Field crop: tomato
Growth stage: 2
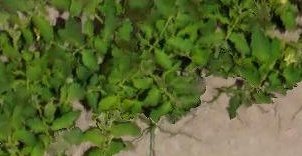
Species: tomato